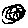
Label: hexagon